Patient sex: F
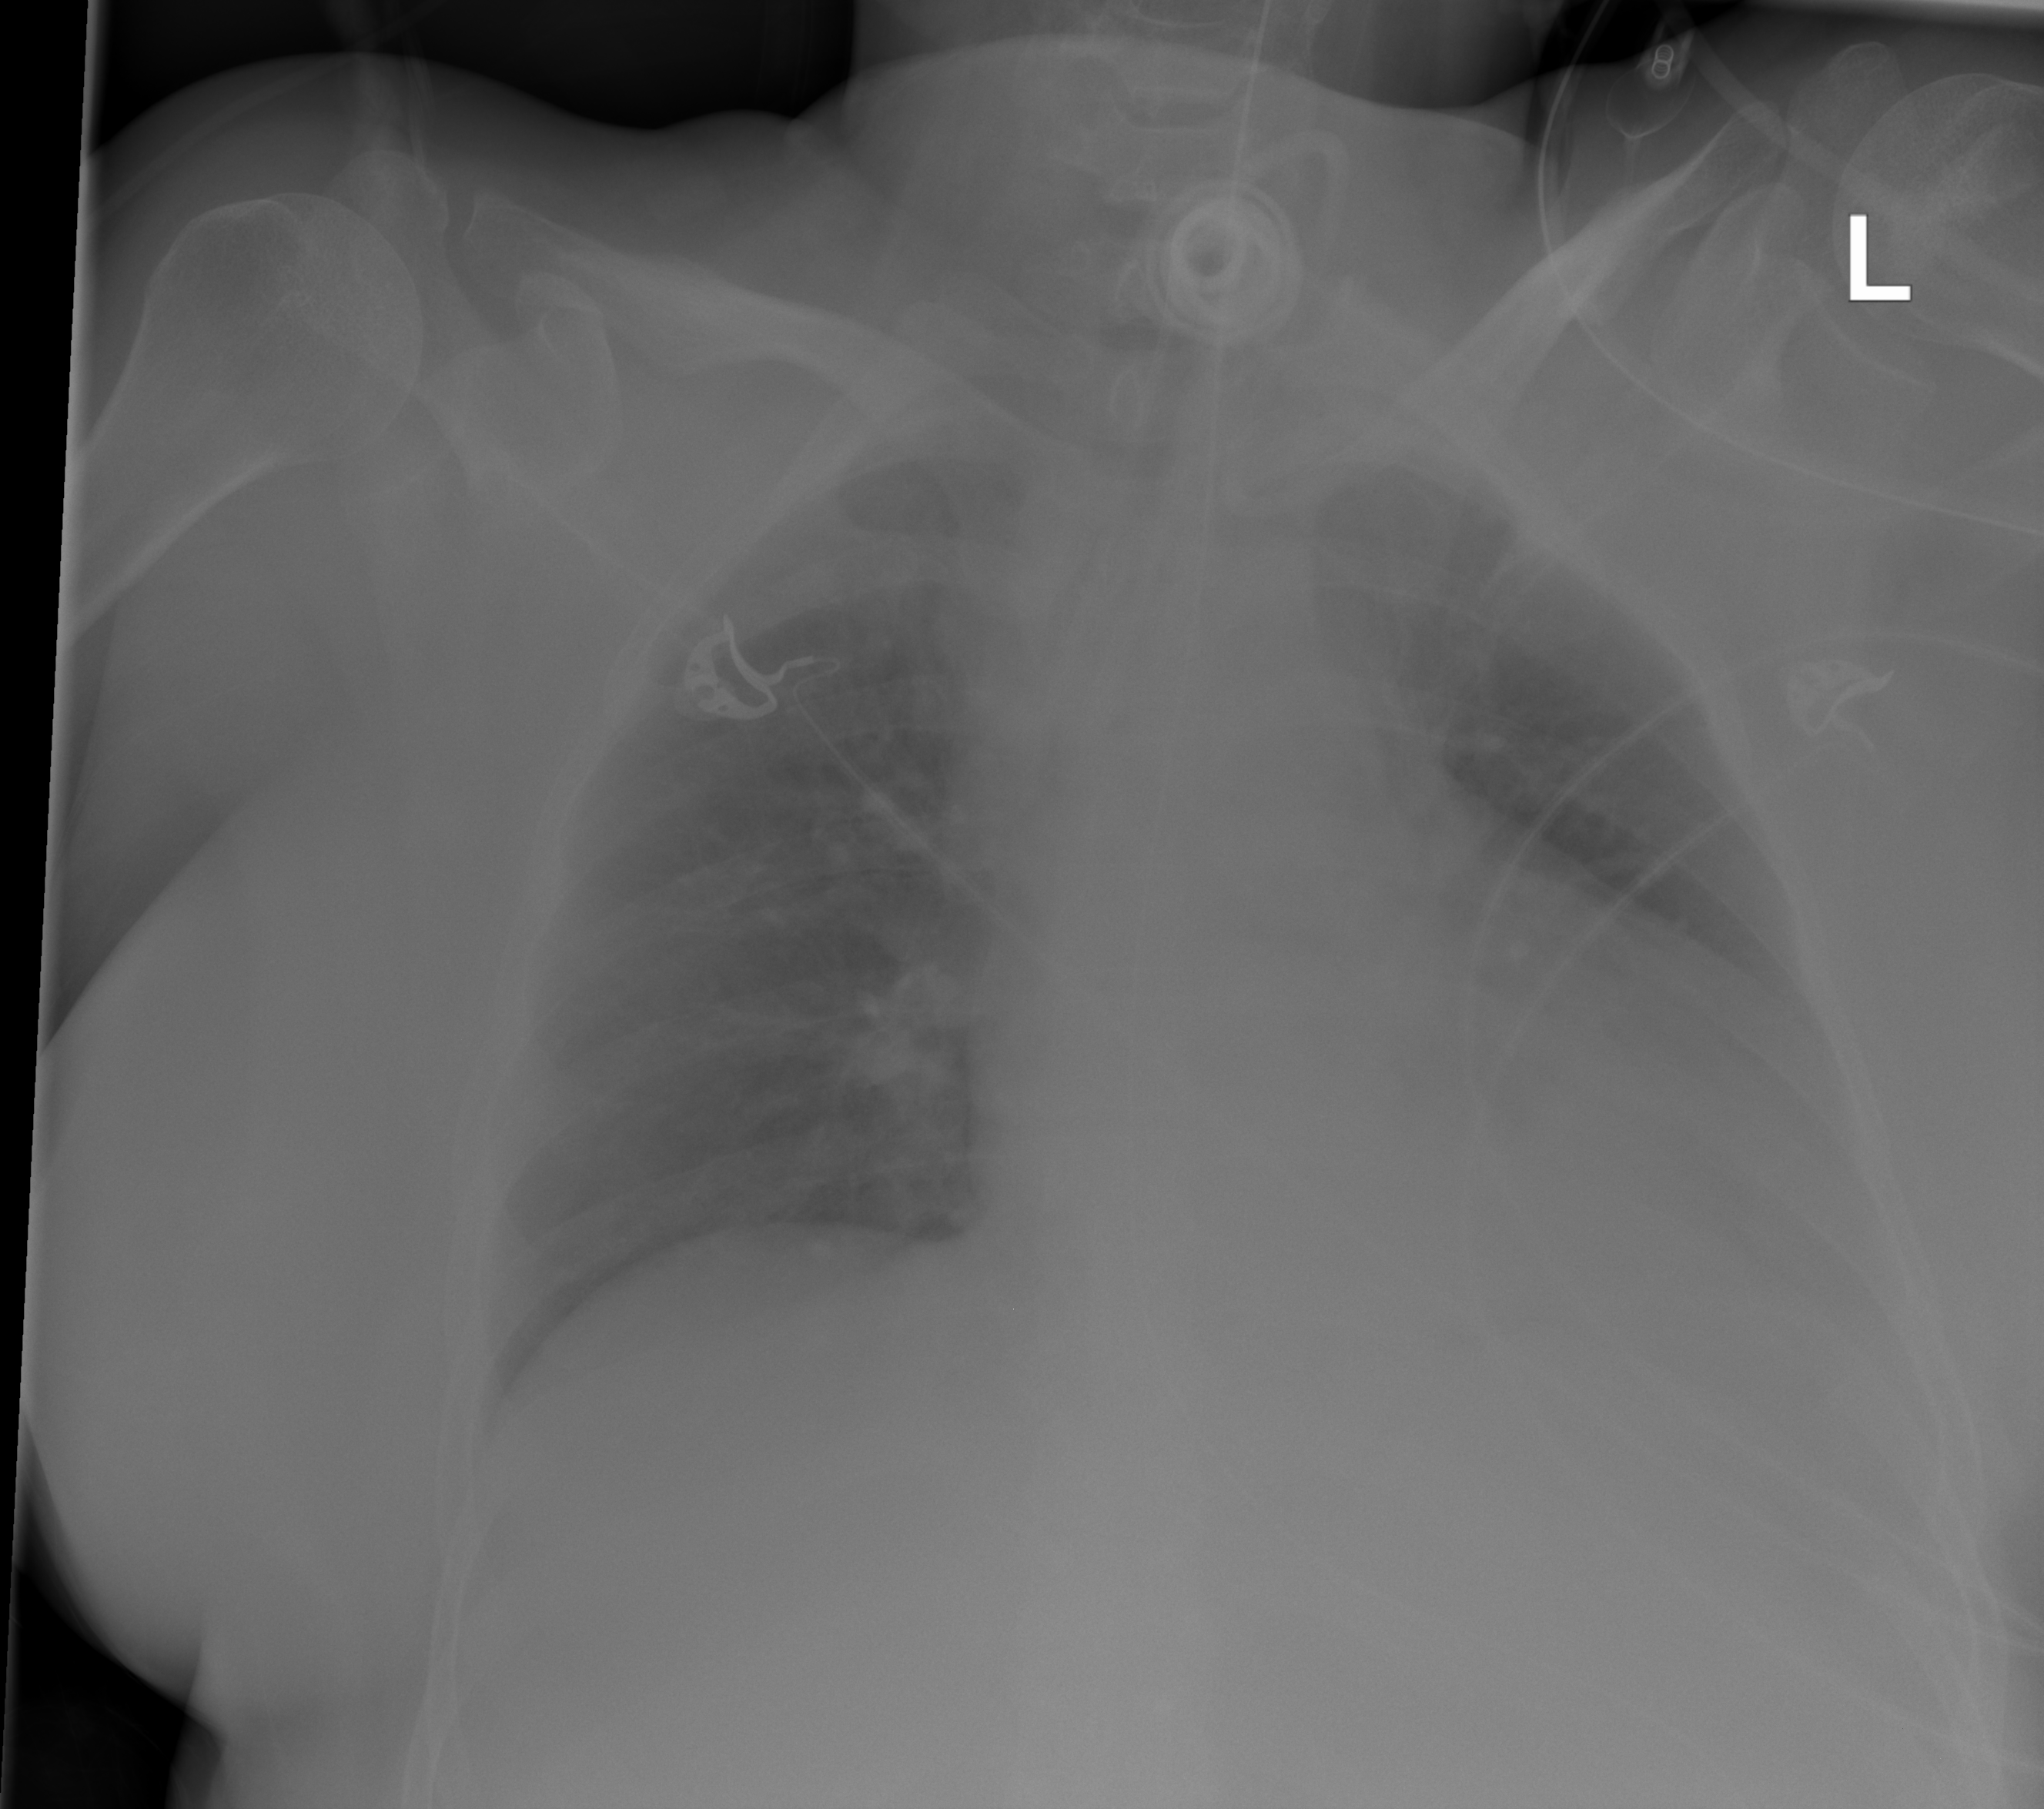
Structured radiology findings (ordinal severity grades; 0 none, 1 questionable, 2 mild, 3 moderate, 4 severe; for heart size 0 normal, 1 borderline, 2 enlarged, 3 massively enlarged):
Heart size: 1
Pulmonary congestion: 0
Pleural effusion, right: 0
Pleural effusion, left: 0
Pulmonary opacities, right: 0
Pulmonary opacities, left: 0
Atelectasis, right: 0
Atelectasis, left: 2